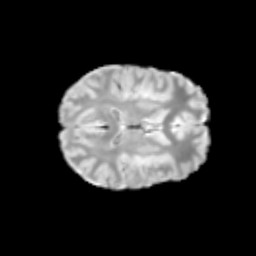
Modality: T2w
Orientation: axial
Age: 12
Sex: female
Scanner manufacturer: siemens
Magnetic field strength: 3 T
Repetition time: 3.8 s
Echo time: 0.07 s